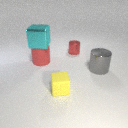
large red rubber cylinder behind large gray metal cylinder